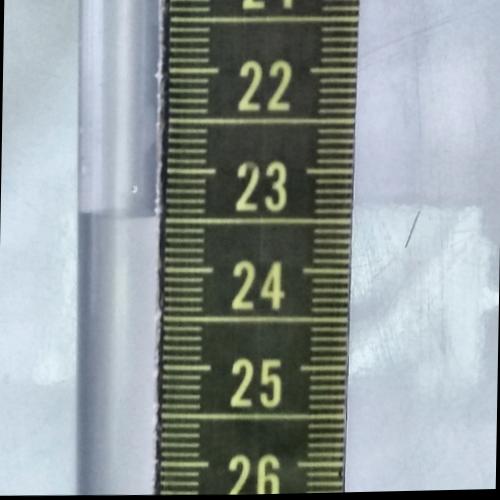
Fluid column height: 23.5 cm